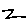
Label: zigzag